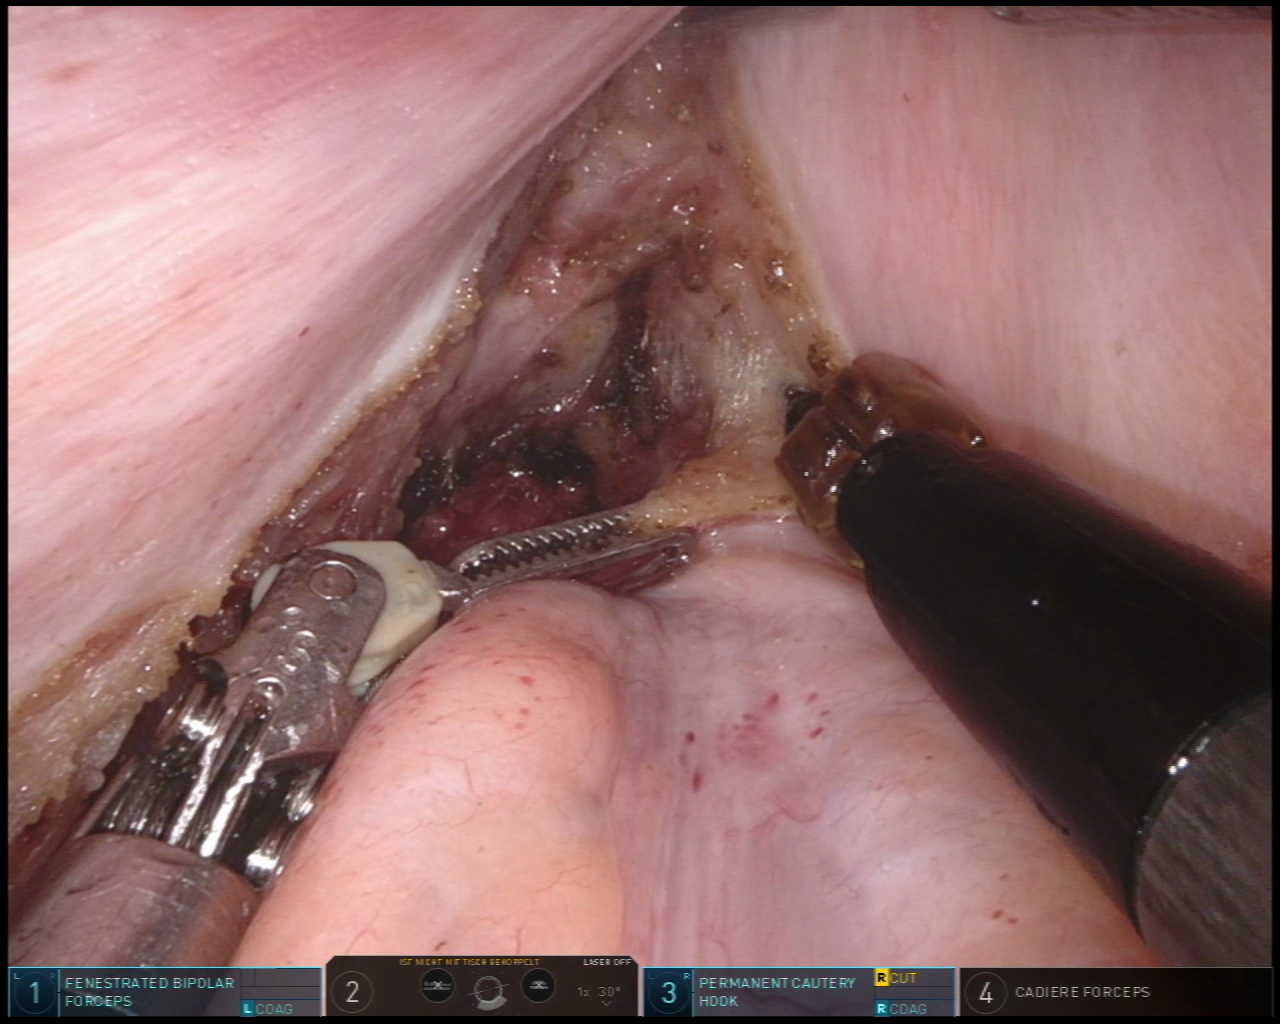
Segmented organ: vesicular_glands
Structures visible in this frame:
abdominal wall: no
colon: no
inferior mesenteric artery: no
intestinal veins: no
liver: no
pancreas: no
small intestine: no
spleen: no
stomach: no
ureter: no
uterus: no
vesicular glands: yes